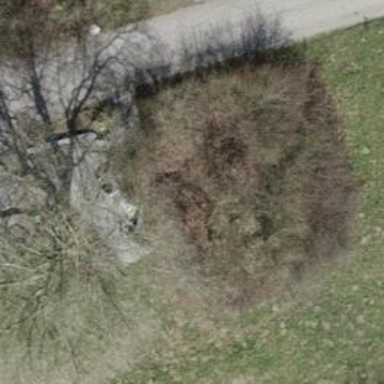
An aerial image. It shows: Bench.